Question: I'm trying to count (and sum up) different (physical) items and input those counts in a spreadsheet. Is there a way to increase (or decrease) an integer in a field in OpenOffice Calc? Mouse or keyboard input.
Either a shortcut+macro combination or something along the lines of these (fictive) arrows:

i.e. pressing up would increase the field to value 43
In fact I would be happy for any suggestion for an open programme that would digitalize such input and produce some sort of csv or similar output.
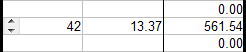
Answer: Via 'View' - 'Toolbars' - 'Form Controls' get the toolbar 'Form Controls' visible.
There you have 'Spin Button' control (see tooltips).
Insert this on the sheet by clicking it and pull the size of it with the mouse. Pull it longer than width.
Right click the control and select 'Control...' from the context menu.
On the 'Data' tab set the 'Linked cell' to 'A3' for example.
Now switch the design mode to off by clicking the corresponding button at the toolbar 'Form Controls' (see tooltips).